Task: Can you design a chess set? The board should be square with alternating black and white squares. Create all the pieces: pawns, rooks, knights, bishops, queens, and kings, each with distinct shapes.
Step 4108:
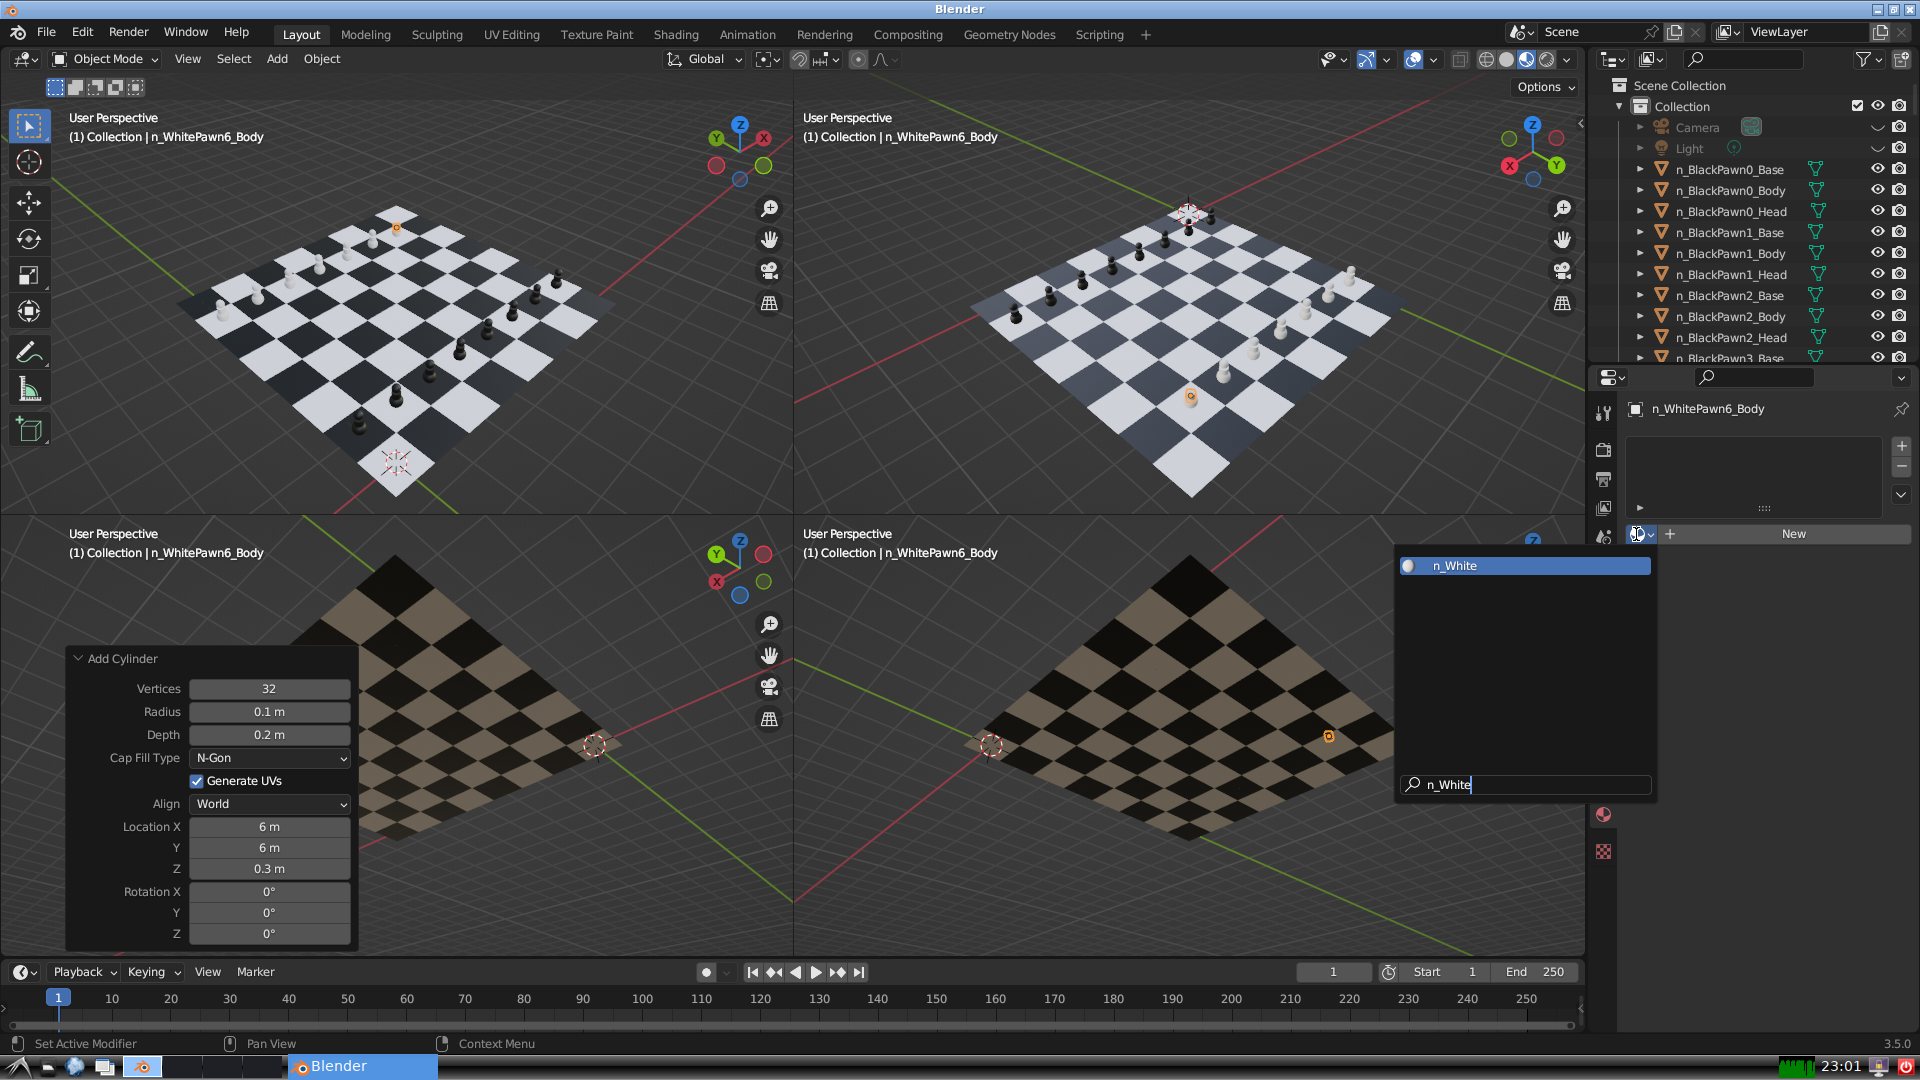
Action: {"key_press": ['Return']}